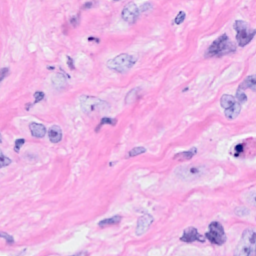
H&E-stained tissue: Breast